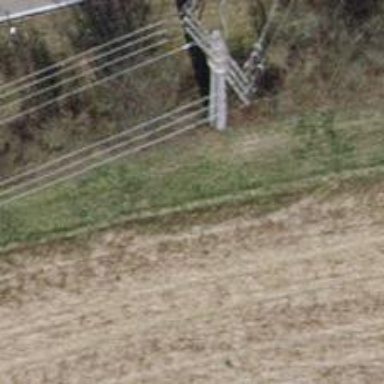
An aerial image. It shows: Three power lines with cables.